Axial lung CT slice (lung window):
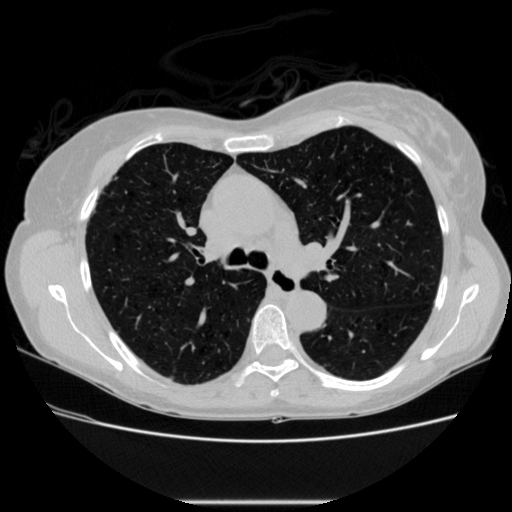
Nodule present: no